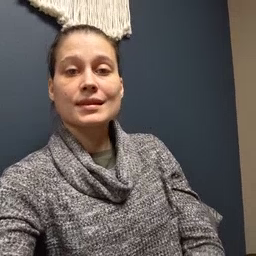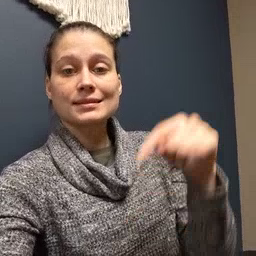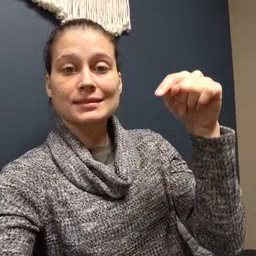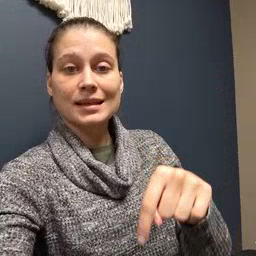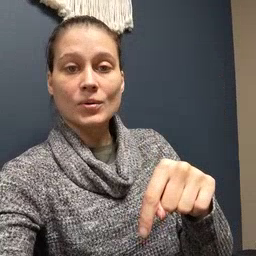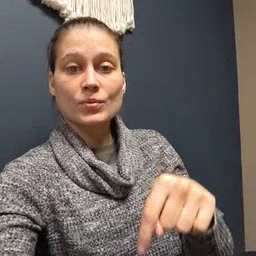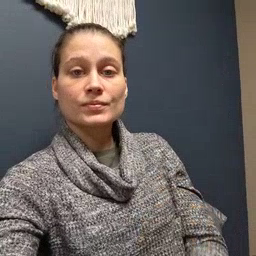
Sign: down